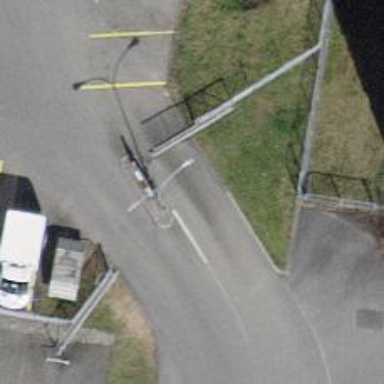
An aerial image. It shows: Gate.